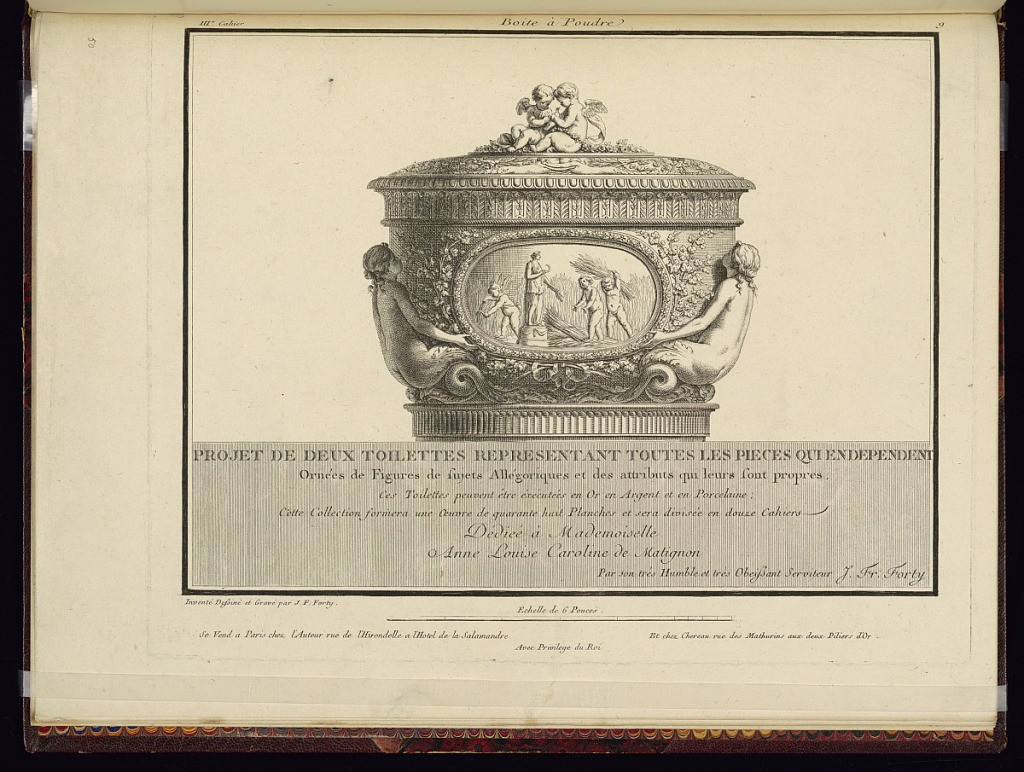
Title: Title Page
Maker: Jean François Forty, active 1775 – 1790
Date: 1774–88
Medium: Etching and engraving on paper
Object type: Print
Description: Title page and design for a round lidded box for powder (as part of a toilet service), decorated with an oval vignette with putti gathering wheat in a landscape with a female sculpture on a pedestal, framed by foliate branches, ribbons, mermaids, running patterns of leaves, fluting and gadrooning. The lid is topped with a finial of two winged putti seated with festoons of flowers and a bird. The plate is numbered, titled, and signed.